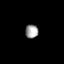
Tissue: prostate
Cell type: Fibroblasts
Senescence score: 0.7637
Nuclear area (px): 172
Mean DAPI intensity: 160.087